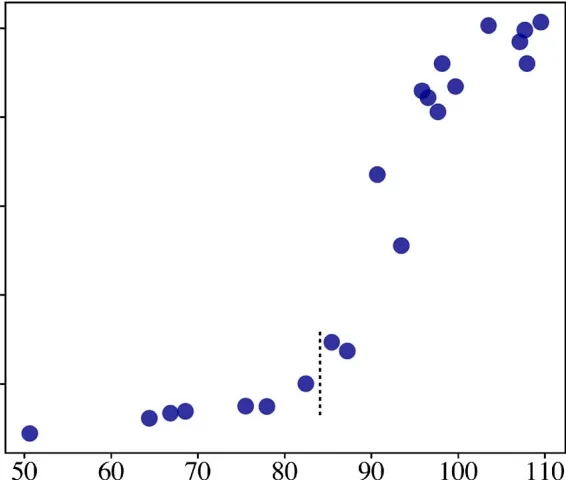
Average clasper lengths per individual plotted against disc width in male Fenestraja plutonia. The onset of sexual maturation is shown by a vertical dashed line segment that demarcates an inflection point after which clasper length rapidly increases.
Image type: pathology (giemsa)